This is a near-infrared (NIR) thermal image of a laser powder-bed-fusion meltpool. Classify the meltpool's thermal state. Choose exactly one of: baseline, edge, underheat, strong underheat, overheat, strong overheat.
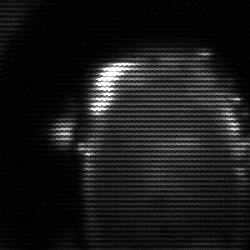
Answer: baseline